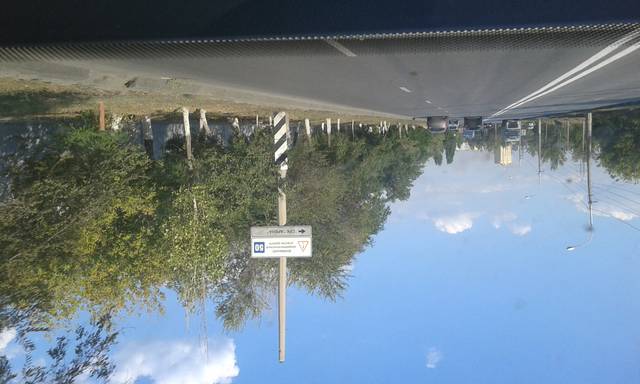
Region: Russia
Coordinates: 48.65, 44.442